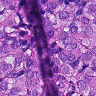
Metastatic tissue present: yes